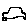
Label: car